Field crop: maize
Growth stage: 2
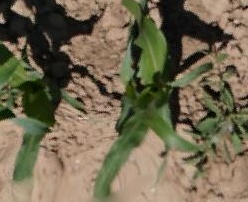
Species: maize